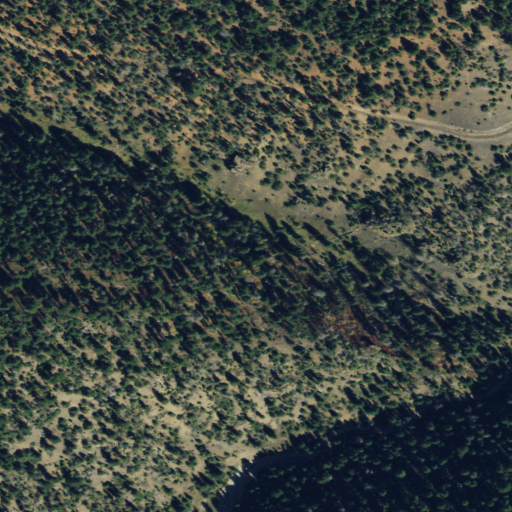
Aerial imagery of valley in Montana named Grindstone Gulch containing evergreen forest and shrub